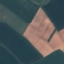
Land use / land cover: AnnualCrop